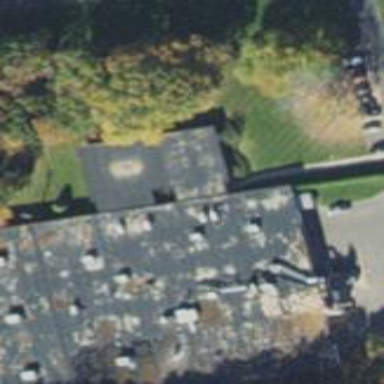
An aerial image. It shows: Industrial building.